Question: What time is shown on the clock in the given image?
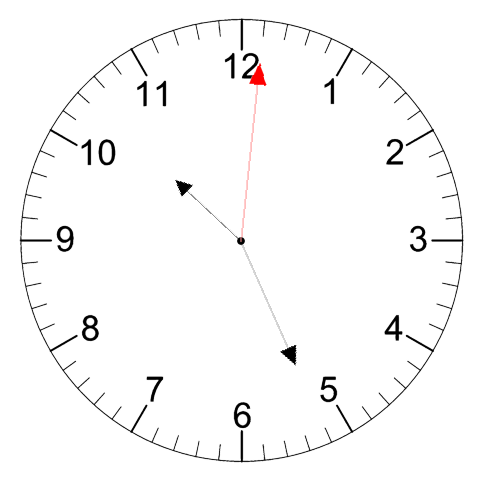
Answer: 10:26:01